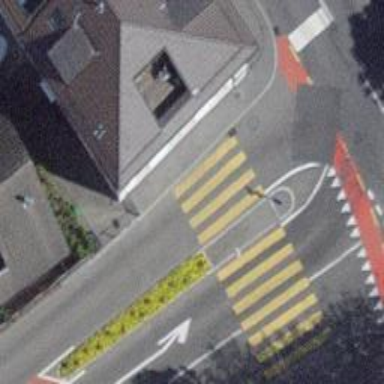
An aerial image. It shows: Uncontrolled crossing with central island on the road.